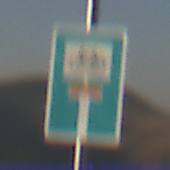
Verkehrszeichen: SackgasseRadverkehrDurchlaessig
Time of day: SunriseSunset
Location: Outdoor (Nature)
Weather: Clear
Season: NotSpecified
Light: Natural